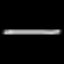
Label: line